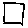
Label: square